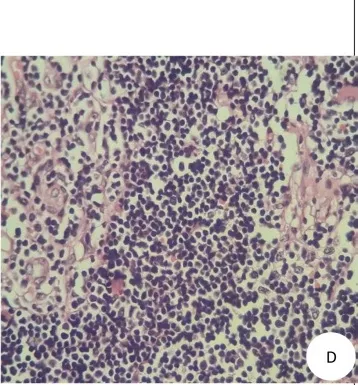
C: Histopathology of parathyroid gland showing encapsulated, cellular, homogenous lesions composed of chief cells in delicate capillary network.
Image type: pathology (h&e)